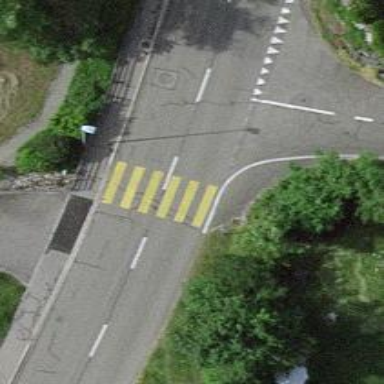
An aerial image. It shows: Uncontrolled zebra crossing on the road.